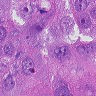
Metastatic tissue present: yes